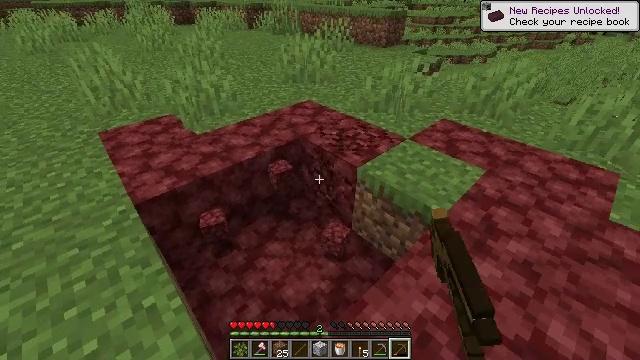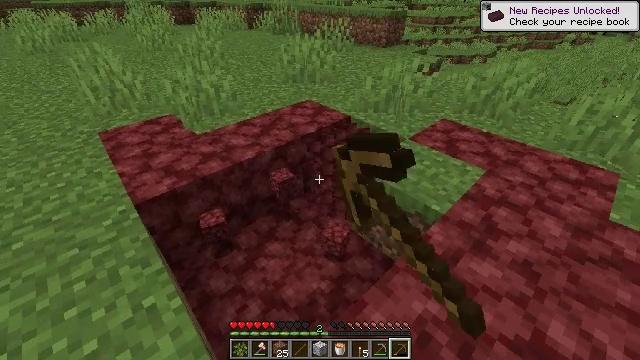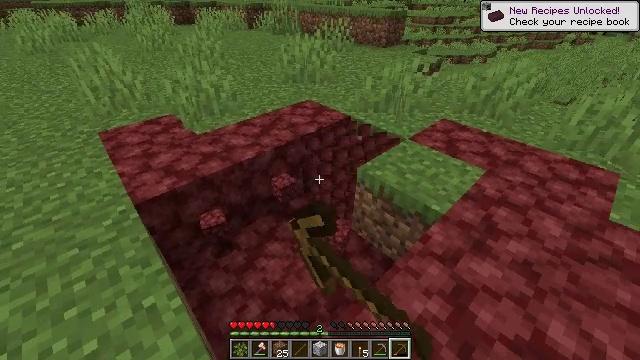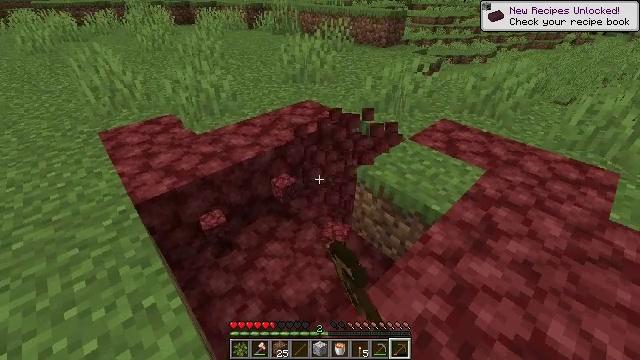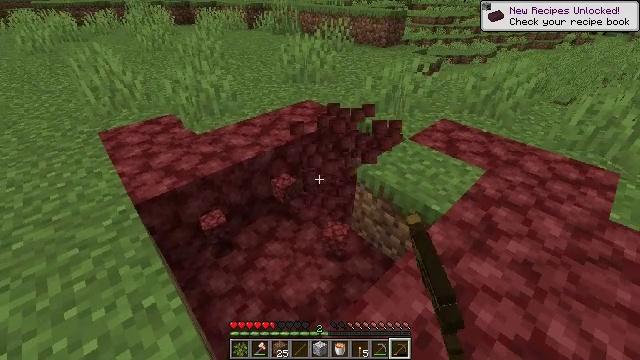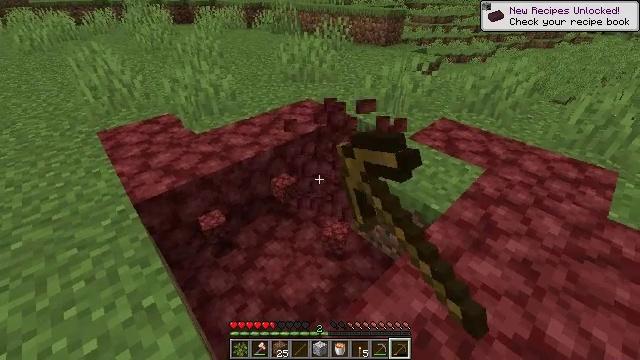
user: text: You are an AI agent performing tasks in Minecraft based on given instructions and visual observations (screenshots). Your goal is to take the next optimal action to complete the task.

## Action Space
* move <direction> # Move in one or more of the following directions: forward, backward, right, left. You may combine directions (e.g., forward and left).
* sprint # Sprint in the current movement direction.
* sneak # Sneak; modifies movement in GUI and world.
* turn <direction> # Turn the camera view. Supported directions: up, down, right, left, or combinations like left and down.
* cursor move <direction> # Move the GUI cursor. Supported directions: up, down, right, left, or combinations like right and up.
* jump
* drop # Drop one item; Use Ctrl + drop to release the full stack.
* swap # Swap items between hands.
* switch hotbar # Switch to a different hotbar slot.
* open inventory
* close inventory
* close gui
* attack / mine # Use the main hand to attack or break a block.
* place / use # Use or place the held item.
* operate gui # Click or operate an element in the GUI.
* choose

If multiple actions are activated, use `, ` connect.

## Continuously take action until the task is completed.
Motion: motion action
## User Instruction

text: Dig up netherrack with a pickaxe.
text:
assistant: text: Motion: attack / mine
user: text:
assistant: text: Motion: attack / mine
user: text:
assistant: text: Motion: attack / mine
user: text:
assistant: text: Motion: attack / mine
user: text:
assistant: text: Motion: attack / mine
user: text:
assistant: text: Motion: no_op